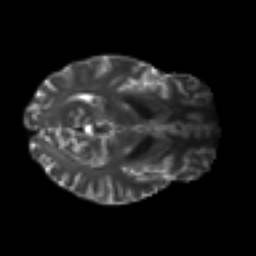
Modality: T2w
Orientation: axial
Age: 24
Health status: ill
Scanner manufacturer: philips
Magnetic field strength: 3 T
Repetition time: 9 s
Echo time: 0.127 s